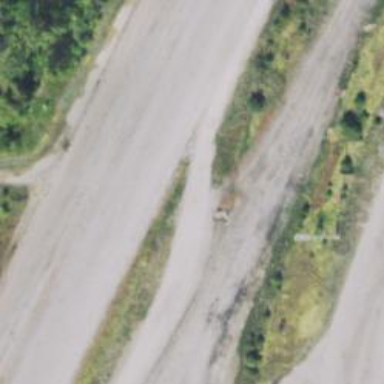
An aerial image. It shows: Abandoned railway yard.